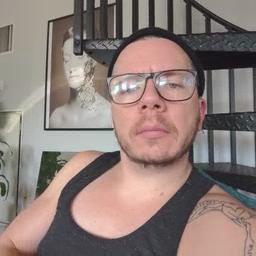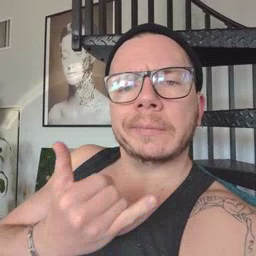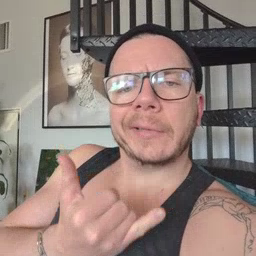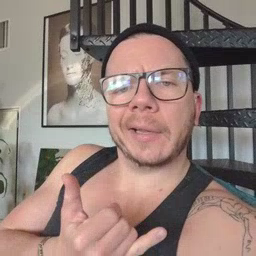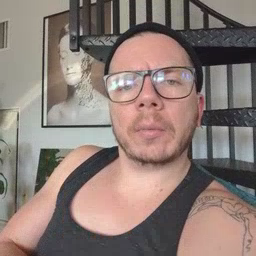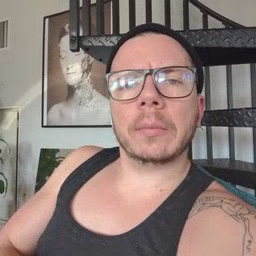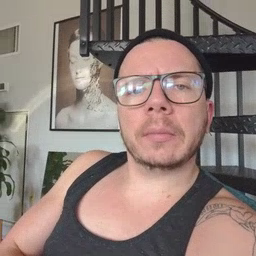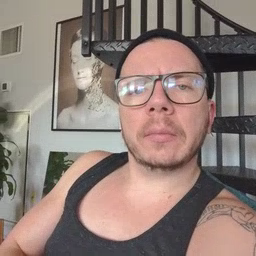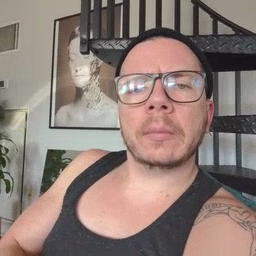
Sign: now